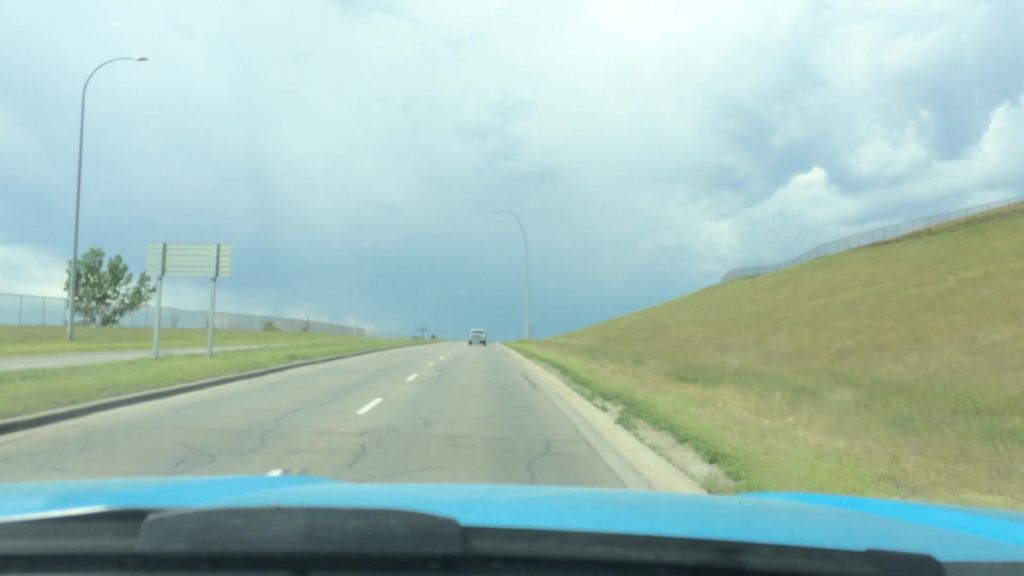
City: calgary